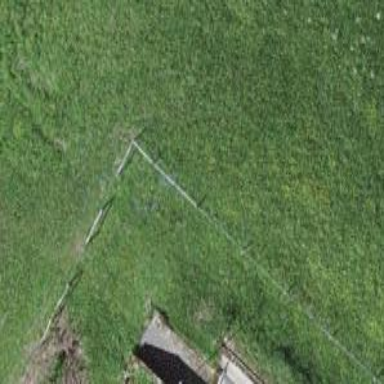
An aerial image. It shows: Fence.